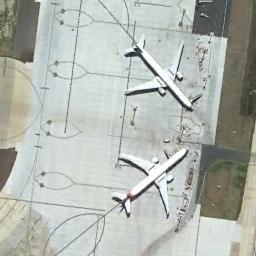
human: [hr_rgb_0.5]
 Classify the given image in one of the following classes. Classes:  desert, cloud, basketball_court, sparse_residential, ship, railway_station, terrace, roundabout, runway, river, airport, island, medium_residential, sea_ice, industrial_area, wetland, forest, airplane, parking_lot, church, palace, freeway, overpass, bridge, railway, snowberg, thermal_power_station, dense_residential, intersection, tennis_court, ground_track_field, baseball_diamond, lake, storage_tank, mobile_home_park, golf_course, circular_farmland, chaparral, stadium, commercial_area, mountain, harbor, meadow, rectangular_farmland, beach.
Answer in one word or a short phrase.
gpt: airplane